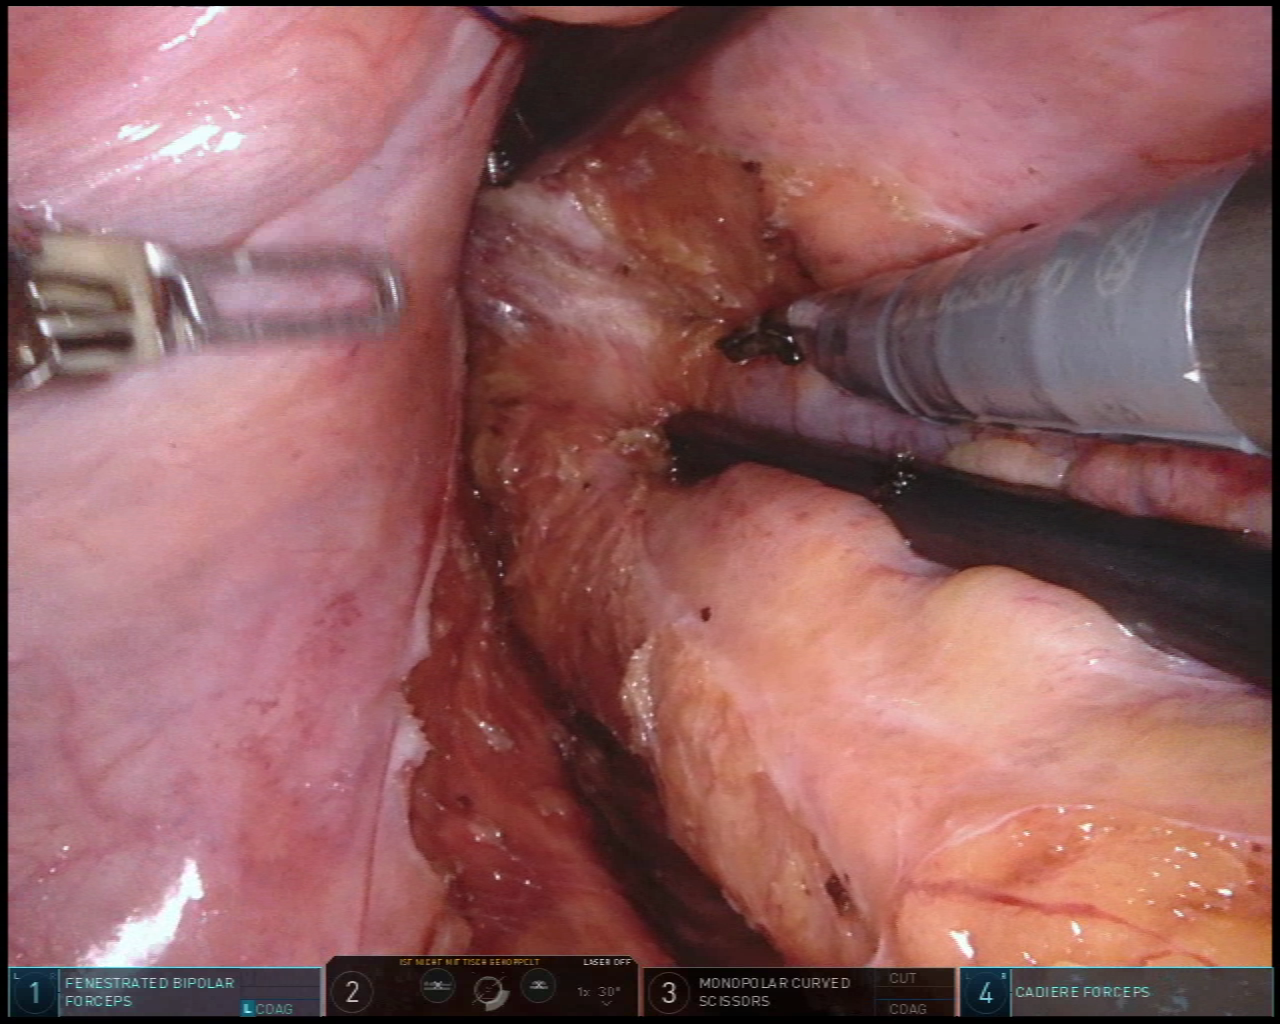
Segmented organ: vesicular_glands
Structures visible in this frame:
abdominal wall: no
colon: no
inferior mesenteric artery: no
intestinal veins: no
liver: no
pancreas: no
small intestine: no
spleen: no
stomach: no
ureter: no
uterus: no
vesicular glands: yes